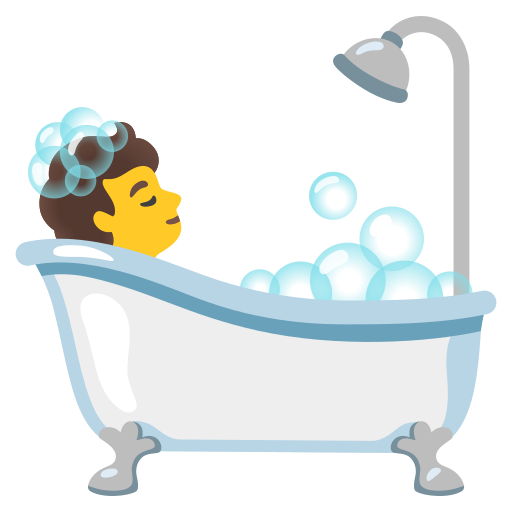
Emoji: 🛀